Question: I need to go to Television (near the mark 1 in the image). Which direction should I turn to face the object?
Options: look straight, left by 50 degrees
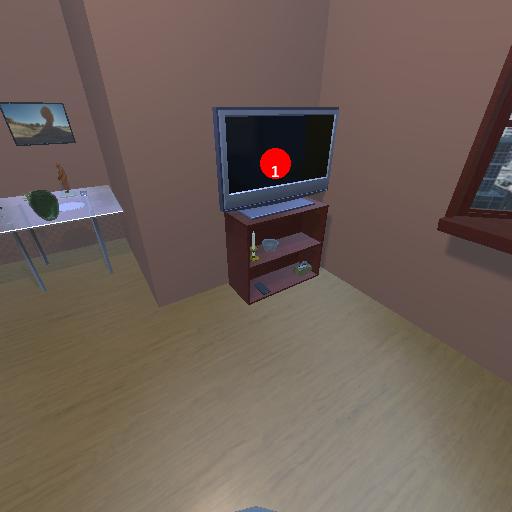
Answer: look straight